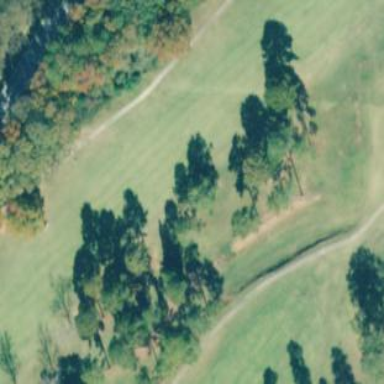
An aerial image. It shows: Scenic golf fairway.